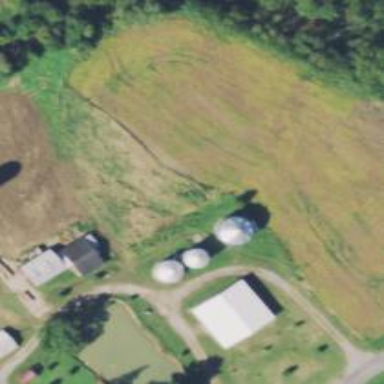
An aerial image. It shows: Silo.